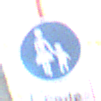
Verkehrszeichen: Gehweg
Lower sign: HinweisDurchVerbaleAngabe2
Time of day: MorningAfternoon
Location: Outdoor (Urban)
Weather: Clear
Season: NotSpecified
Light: Natural